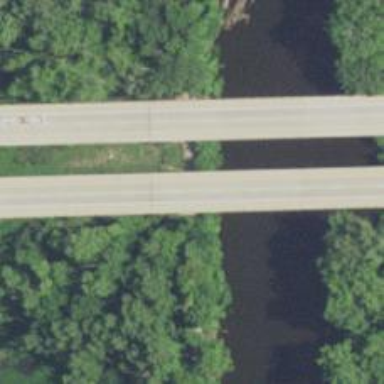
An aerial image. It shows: Beam-style bridge on primary highway.